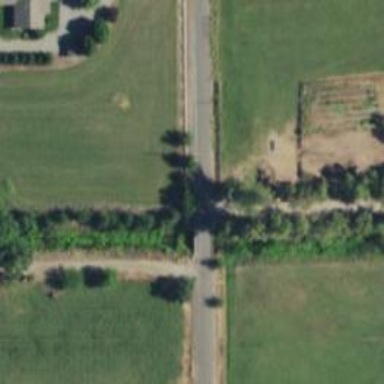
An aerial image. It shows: Tertiary road with bridge.